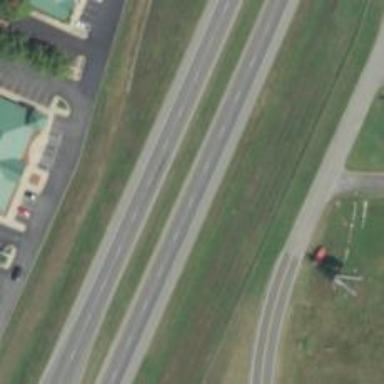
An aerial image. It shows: Primary highway.